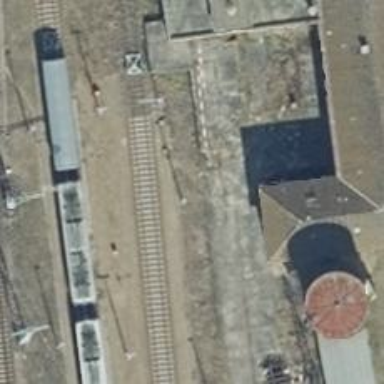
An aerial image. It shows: Abandoned railway yard.